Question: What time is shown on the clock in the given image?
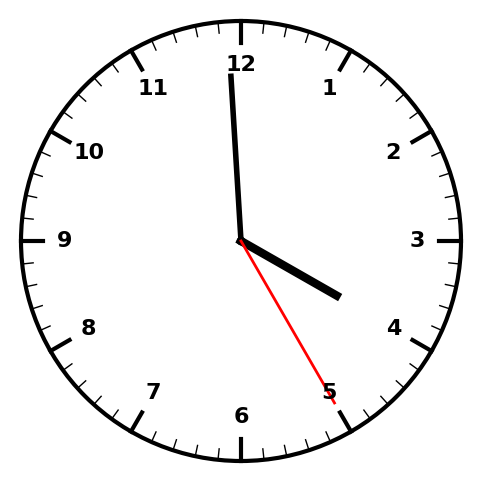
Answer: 03:59:25